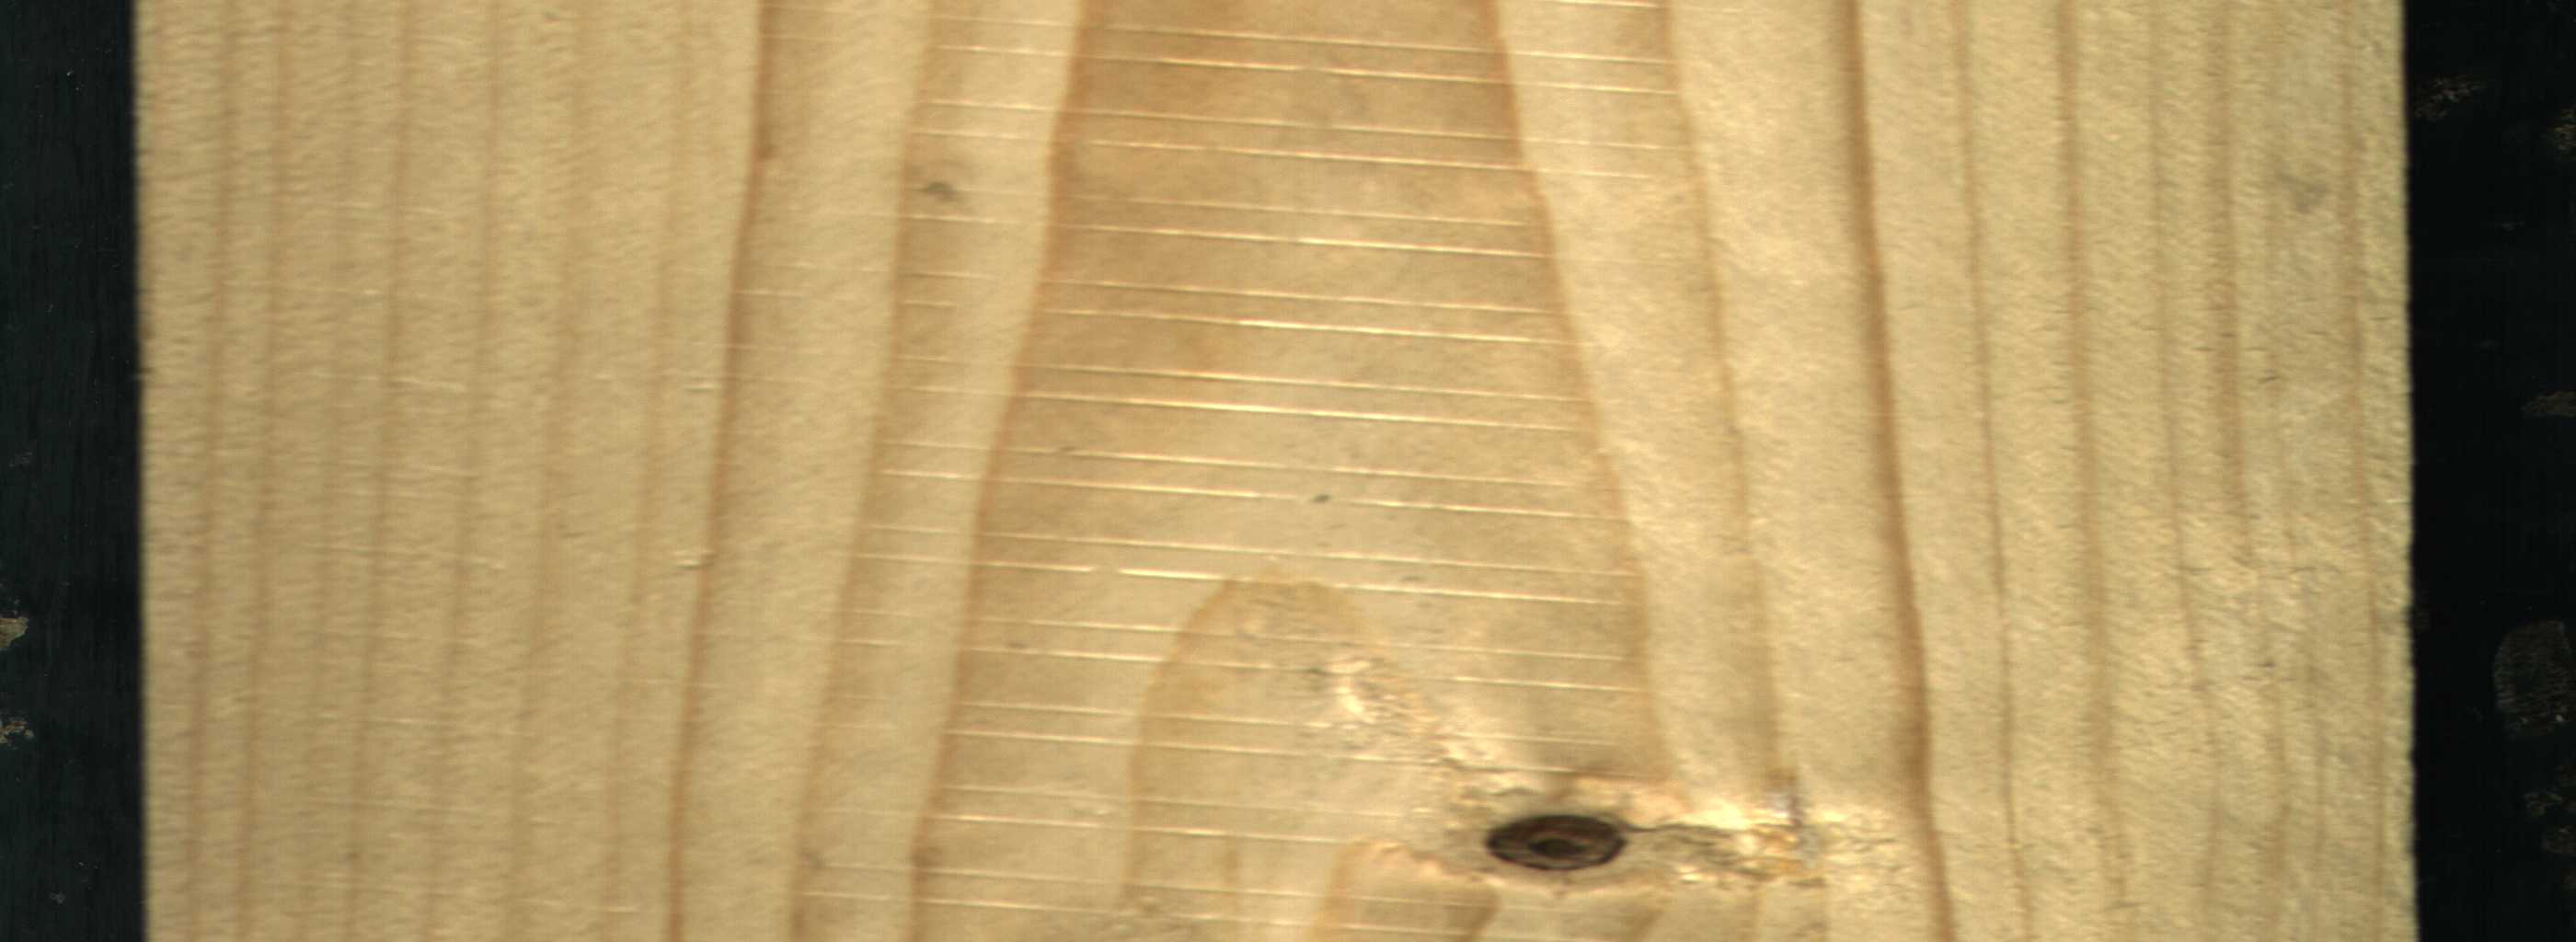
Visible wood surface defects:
Dead_Knot